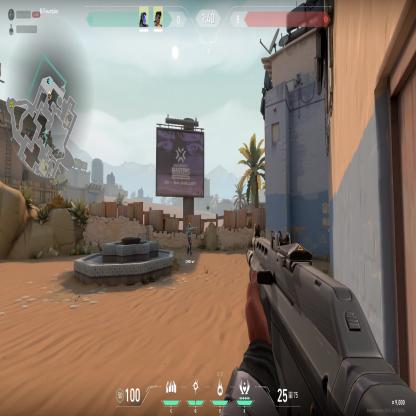
Label: teammate